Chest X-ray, PA view. Patient: 32 years old, sex M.
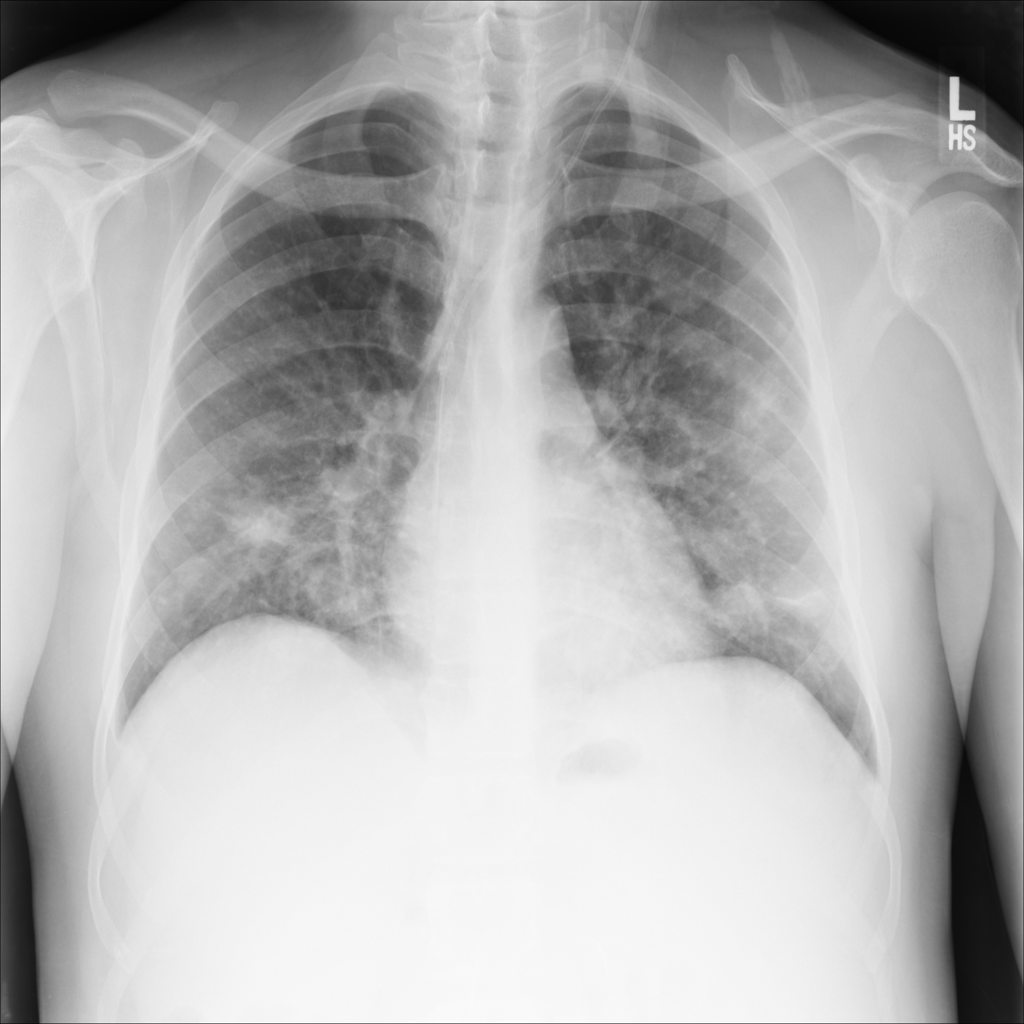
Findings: Infiltration